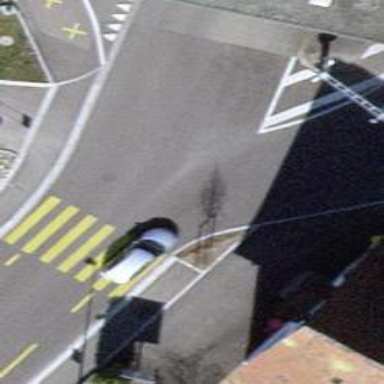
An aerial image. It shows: Secondary road with asphalt surface.